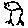
Label: bird